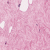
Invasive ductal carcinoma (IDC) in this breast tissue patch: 0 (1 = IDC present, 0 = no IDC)